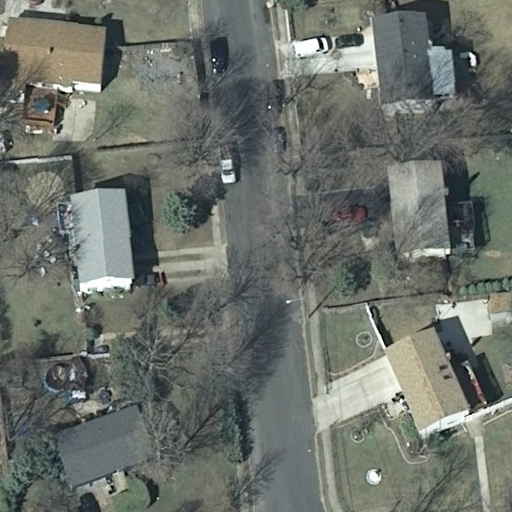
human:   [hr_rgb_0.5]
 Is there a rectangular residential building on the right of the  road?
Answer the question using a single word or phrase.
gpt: no

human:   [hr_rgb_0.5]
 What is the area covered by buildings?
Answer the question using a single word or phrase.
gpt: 1495m2

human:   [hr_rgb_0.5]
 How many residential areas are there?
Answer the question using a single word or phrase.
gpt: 1

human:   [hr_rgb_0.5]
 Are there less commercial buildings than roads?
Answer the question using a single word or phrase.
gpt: yes

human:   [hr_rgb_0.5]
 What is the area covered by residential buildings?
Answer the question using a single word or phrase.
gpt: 1495m2

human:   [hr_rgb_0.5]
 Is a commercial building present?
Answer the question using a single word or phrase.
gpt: no

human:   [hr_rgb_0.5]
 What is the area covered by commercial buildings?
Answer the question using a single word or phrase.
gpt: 0m2

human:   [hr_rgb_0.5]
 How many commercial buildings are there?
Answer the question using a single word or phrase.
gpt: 0

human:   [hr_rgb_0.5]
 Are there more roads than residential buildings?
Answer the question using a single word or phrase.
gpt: no

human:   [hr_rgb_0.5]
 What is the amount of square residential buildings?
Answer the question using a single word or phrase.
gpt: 0

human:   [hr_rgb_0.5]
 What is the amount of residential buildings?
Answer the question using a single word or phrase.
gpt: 6

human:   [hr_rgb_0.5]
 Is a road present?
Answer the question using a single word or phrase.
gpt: yes

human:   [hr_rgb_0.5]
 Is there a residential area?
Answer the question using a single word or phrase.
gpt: yes

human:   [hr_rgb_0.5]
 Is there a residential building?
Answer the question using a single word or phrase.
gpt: yes

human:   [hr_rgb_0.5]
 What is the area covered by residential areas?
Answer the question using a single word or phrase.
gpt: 10611m2

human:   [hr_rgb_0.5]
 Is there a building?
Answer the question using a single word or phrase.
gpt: yes

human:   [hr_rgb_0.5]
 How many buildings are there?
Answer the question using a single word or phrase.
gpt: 6

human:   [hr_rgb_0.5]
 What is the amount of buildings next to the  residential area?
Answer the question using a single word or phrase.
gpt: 6

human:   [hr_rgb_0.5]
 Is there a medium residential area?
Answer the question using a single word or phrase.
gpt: no

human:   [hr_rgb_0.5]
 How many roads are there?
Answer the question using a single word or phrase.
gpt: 1

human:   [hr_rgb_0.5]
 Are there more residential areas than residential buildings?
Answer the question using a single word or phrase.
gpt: no

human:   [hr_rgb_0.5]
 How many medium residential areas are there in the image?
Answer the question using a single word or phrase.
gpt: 0

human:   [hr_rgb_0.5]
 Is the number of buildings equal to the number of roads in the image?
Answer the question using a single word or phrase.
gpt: no

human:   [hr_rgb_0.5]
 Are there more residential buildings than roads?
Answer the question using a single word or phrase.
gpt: yes

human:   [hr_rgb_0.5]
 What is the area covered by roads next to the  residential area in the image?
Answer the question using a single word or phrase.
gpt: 0m2

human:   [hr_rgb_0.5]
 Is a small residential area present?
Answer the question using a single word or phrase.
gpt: no

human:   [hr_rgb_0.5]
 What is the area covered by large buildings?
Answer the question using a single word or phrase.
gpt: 0m2

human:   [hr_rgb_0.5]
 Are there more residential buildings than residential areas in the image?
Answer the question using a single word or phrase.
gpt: yes

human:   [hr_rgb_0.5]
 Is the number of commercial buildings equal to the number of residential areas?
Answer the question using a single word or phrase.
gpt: no

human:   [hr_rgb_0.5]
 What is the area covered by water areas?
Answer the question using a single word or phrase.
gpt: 0m2

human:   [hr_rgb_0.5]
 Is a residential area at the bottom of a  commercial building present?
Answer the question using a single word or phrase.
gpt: no

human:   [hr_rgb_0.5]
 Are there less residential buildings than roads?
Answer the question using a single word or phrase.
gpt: no

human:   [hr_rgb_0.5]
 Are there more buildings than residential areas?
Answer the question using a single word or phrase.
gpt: yes

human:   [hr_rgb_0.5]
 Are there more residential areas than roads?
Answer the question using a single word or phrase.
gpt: no

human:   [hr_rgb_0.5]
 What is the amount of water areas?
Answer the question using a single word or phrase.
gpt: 0

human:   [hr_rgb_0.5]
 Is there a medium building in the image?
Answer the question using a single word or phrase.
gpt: yes

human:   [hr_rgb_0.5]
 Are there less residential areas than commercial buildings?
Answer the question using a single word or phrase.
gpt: no

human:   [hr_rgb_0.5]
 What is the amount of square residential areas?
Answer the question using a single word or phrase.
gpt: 0

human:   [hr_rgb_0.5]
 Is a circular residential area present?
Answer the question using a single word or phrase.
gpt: no

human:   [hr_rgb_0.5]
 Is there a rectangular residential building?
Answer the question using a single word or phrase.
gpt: yes

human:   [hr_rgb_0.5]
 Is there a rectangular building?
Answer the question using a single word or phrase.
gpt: yes

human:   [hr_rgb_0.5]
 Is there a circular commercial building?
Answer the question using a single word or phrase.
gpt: no

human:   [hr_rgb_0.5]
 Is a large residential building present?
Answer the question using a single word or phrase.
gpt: no

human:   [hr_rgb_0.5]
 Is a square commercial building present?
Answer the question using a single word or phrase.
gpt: no

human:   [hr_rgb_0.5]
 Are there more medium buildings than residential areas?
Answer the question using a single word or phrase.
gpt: yes

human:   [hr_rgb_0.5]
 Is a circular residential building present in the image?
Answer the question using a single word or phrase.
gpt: no

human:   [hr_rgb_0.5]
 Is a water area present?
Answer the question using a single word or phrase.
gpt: no

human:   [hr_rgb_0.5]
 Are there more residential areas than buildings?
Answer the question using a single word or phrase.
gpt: no

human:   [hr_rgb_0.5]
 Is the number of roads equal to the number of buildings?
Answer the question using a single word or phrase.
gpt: no

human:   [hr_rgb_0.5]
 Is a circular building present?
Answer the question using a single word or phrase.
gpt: no

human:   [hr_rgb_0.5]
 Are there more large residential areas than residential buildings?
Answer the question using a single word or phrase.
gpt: no

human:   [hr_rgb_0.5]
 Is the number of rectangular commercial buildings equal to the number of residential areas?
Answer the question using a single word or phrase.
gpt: no

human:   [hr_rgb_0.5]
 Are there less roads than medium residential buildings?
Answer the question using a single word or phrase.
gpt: yes

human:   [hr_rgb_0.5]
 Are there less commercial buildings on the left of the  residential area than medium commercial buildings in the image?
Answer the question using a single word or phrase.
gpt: no

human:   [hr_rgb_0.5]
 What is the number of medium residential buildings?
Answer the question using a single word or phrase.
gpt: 6

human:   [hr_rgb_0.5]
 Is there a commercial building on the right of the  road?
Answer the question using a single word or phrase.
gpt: no

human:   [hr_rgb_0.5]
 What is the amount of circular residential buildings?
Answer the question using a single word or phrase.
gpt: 0

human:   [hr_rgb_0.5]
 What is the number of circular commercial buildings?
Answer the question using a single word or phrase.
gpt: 0

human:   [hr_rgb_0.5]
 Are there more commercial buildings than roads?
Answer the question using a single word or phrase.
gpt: no

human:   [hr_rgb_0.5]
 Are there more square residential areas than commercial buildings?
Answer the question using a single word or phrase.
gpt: no

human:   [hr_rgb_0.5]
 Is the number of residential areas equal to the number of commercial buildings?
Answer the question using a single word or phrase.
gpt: no

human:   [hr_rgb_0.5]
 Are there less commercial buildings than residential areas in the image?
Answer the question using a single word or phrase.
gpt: yes

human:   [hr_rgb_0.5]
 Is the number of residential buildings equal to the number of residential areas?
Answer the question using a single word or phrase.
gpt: no

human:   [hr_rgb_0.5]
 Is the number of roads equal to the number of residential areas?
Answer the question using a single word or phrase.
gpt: yes